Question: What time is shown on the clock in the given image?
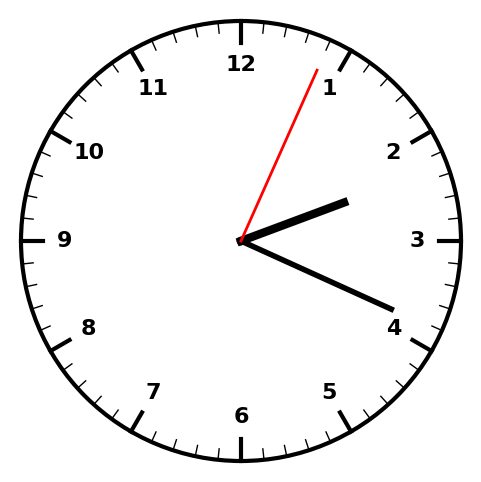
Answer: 02:19:04